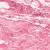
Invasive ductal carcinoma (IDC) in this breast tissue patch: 0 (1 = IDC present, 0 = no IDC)